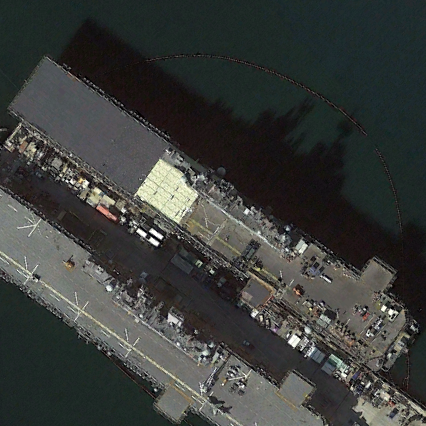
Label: assault